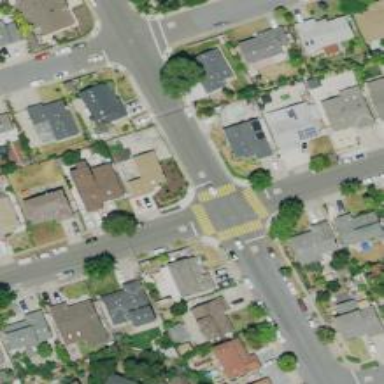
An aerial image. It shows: Marked footway crossing with zebra markings.